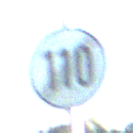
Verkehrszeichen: EndeGeschwindigkeit110
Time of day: MorningAfternoon
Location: Outdoor (Nature)
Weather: Clear
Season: NotSpecified
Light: Natural